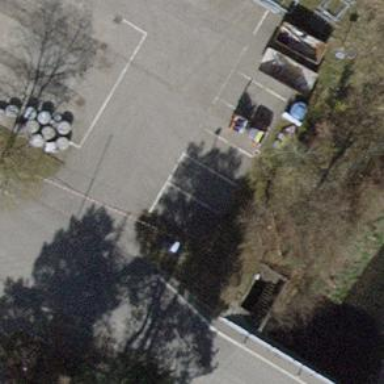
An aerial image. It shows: Safe bicycle parking with loops.